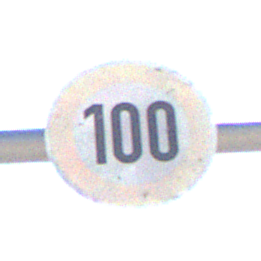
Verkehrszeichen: Geschwindigkeit100
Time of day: Midday
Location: Outdoor (RoadRail)
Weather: Clear
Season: Summer
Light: Natural